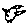
Label: bird